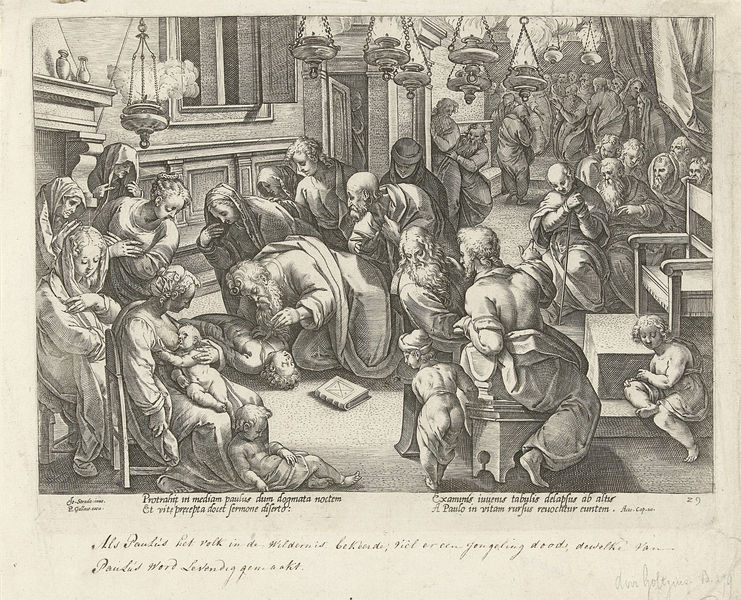
Titel: Paulus wekt Eutychus terug tot leven
Künstler: Philips Galle
Standort: Amsterdam
Institution: Rijksmuseum
Schlagwörter: gravure, enfant, ange, putti, divin, lithographie, eau forte, nu, burin, religieux, garderie